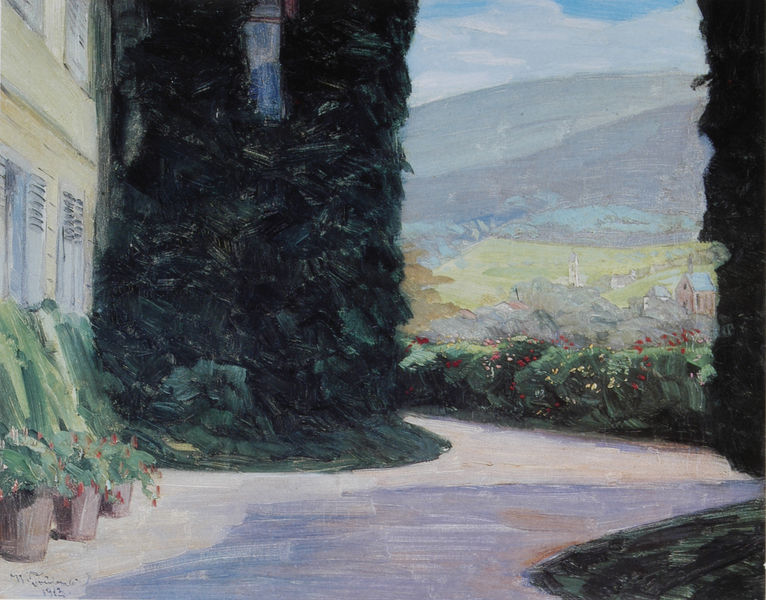
Titel: Stift Neuburg, Stiftsterrasse
Künstler: Heinrich Wilhelm Trübner
Institution: (Privatbesitz)
Schlagwörter: baum, berg, blau, gemälde, himmel, laub, meer, weiß, wolken, aquarell, bäume, gelb, grob, grün, impressionismus, kirchturm, landschaft, ocker, stadt, blume, blumen, braun, fenster, grau, hell, hintergrund, licht, pastell, straße, ölbild, anlage, ausblick, gebäude, gras, haus, park, rot, schloss, weg, wiese, wolke, malerei, sockel, signatur, öl, baumstamm, feld, felder, häuser, hügel, natur, strauch, busch, büsche, gebüsch, kirche, pfad, sträucher, pflanze, pflanzen, tal, wald, fensterläden, turm, garten, ranken, zypressen, schnell, blumenkübel, blumentopf, kübel, pflanzkübel, topf, sommer, ansicht, bogen, fassade, ort, schotter, berge, gebirge, hang, sonnenlicht, dorf, mauer, allee, dunst, farbe, hecke, laden, läden, platz, kies, ölgemälde, rt, impressionistisch, durchgang, blumenwiese, tor, impression, äcker, kirchen, blumentöpfe, töpfe, eingang, fensterladen, helligkeit, hauswand, wälder, schraffur, flora, fries, villa, bewachsen, efeu, verwischt, landhaus, kapelle, fauna, beet, beete, grad, pinselstriche, grpn, auffahrt, filla, sizilien, bewuchs, kiesweg, dunstig, däch, schattn, kichturm, 1912, efeeu, efee, himmelbalu, geschottert